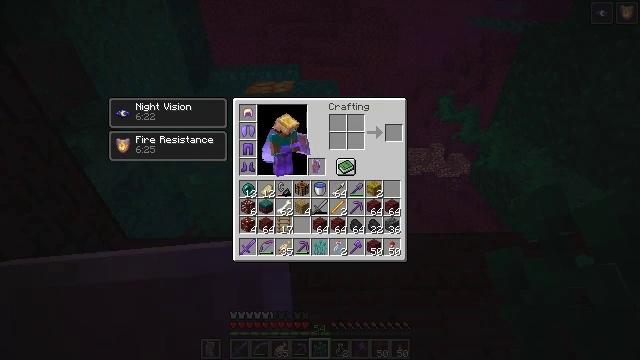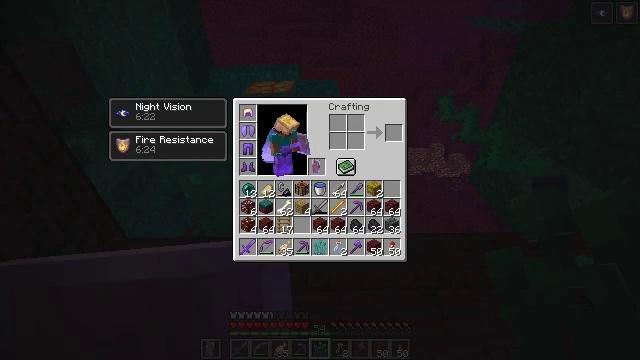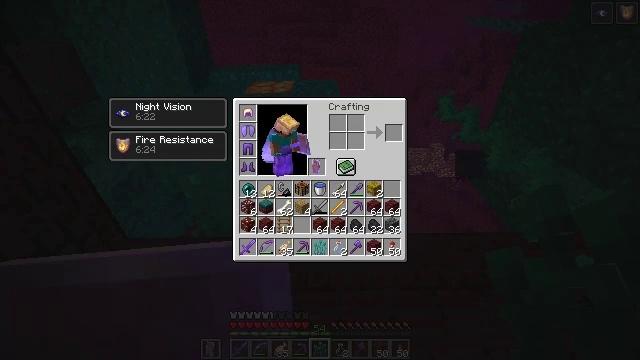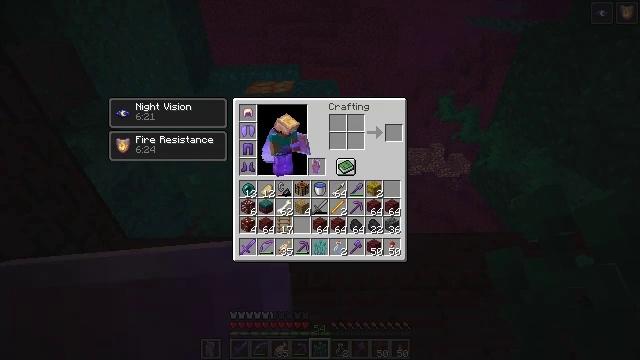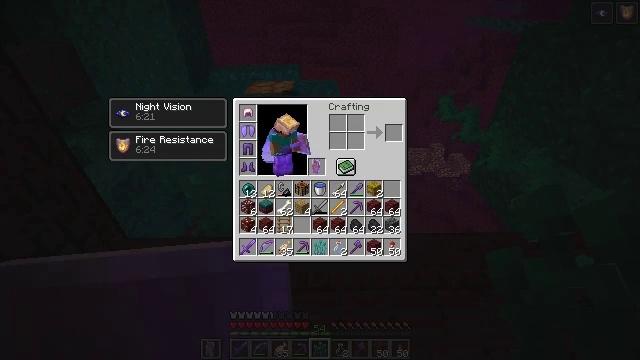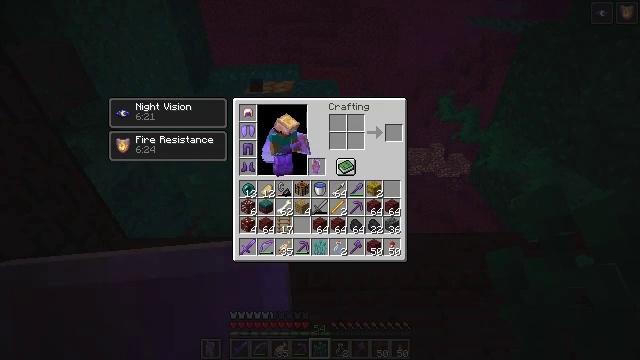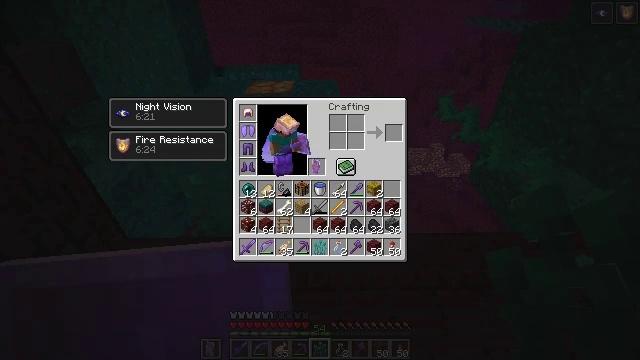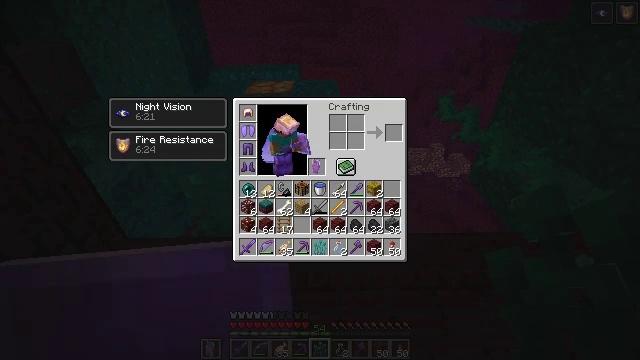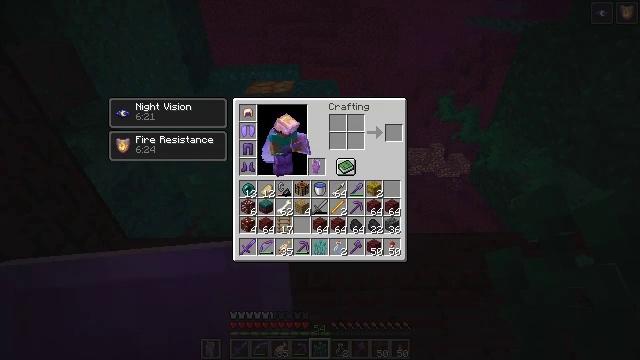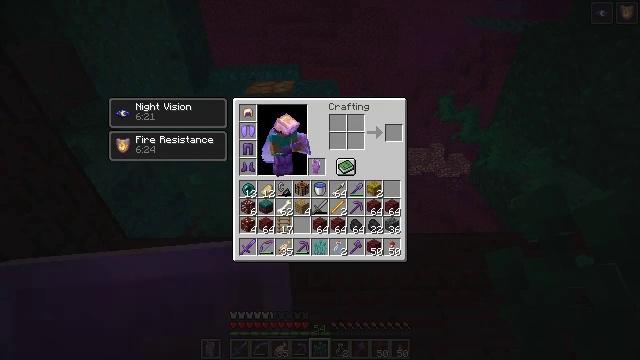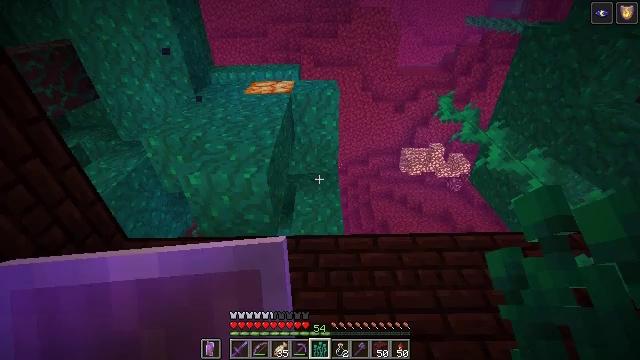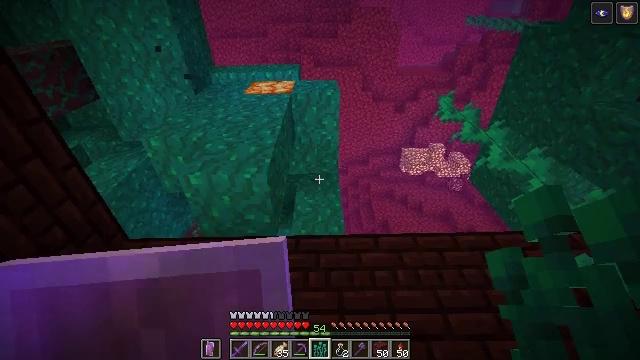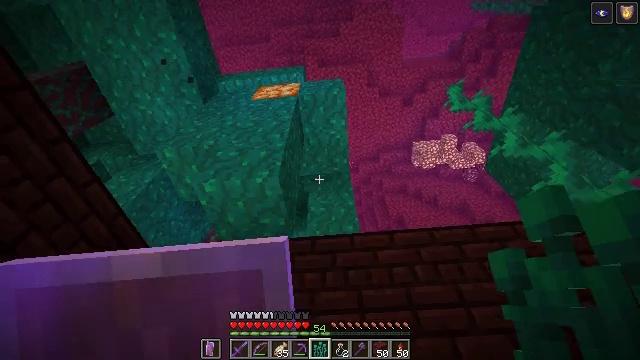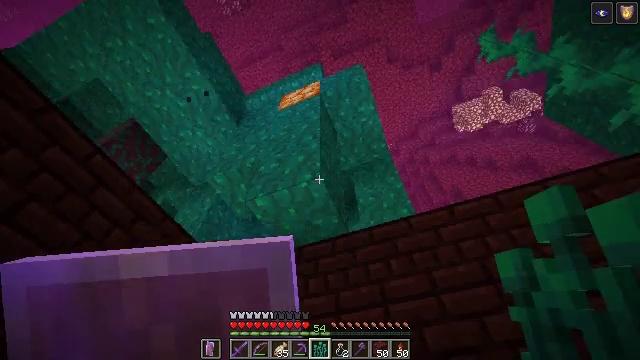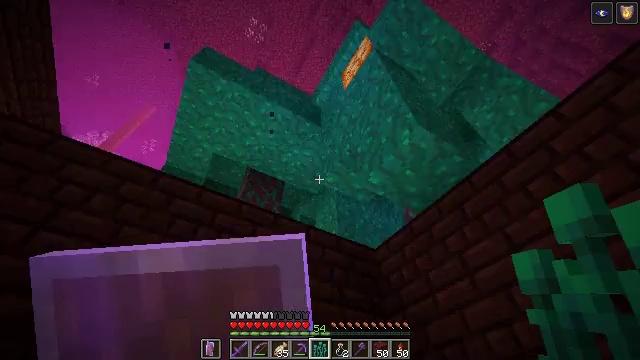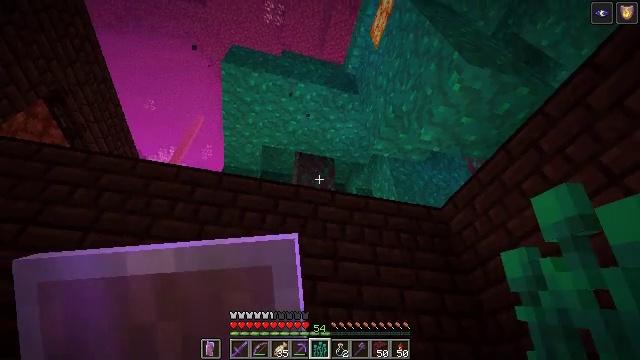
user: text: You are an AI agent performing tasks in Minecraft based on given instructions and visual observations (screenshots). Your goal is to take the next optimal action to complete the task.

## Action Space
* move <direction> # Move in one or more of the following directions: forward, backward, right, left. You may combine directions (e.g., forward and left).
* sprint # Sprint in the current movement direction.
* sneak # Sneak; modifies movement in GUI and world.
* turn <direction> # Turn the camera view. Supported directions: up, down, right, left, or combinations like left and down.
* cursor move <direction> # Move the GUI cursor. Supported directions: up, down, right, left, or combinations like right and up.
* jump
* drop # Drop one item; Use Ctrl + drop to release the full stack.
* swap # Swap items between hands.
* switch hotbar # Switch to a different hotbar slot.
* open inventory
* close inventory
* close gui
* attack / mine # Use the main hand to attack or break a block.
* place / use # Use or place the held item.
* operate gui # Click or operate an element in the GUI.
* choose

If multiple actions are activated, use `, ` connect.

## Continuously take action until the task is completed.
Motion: motion action
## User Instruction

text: Remove warped roots from the inventory.
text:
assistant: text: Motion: no_op
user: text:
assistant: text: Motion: no_op
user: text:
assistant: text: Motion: no_op
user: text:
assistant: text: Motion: no_op
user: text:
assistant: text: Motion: no_op
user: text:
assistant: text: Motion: no_op
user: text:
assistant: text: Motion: no_op
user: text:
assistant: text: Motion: no_op
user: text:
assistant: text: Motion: no_op
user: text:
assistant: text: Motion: no_op
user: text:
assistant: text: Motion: no_op
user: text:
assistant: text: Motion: turn left
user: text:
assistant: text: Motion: turn left and down
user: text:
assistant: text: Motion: turn left and down
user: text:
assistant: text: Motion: turn left and down
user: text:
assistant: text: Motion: no_op
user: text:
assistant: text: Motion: no_op
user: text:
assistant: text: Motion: no_op
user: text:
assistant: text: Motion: no_op
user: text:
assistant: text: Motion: no_op
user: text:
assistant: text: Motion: no_op
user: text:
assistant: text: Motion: no_op
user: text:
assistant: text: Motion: no_op
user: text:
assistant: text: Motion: drop
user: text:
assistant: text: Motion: drop
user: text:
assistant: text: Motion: drop
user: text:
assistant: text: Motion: drop
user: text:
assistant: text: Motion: no_op
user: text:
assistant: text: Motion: no_op